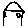
Label: house